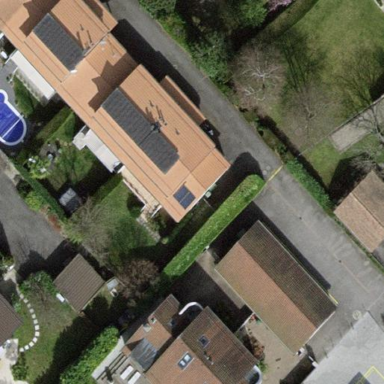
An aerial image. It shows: Garden enclosed by fence.